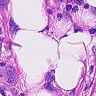
Metastatic tissue present: yes